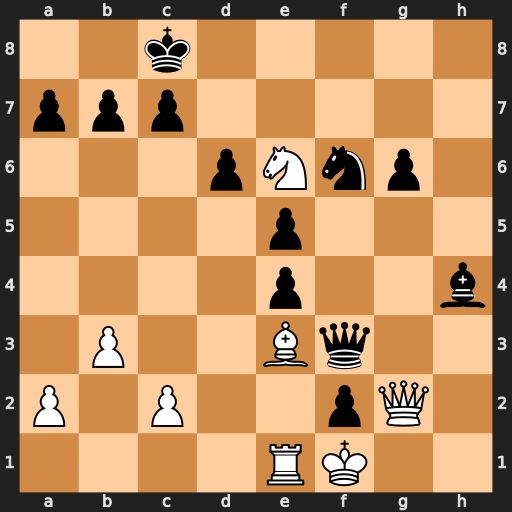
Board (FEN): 2k5/ppp5/3pNnp1/4p3/4p2b/1P2Bq2/P1P2pQ1/4RK2
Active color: w
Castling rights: -
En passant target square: -
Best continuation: Bxf2 Bxf2 Qxf3 exf3 Kxf2